Question: In one of my application we need a group box like feature just like as shown in the picture below, We are using Twitter Bootstrap 3 css. I have searched whether there is any feature like that in Bootstrap 3 but couldn't find any, I don't know whether I am missing any, for the time been I have created my own css for creating a structure like that, but seems not that good.
Can anyone please tell me any component like this available in Bootstrap 3
'''
table {
border-collapse:separate;
border:solid #2e6da4 1px;
border-radius:6px;
-moz-border-radius:6px;
}
td, th {
border-left:solid #2e6da4 1px;
border-top:solid #2e6da4 1px;
}
th {
background-color: #337ab7;
border-top: none;
}
td:first-child {
border-left: none;
}
'''
<URL>

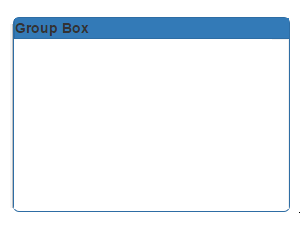
Answer: You can try panels from bootstrap: <URL>
HTML:
'''
<div class="panel panel-default">
<div class="panel-heading">Panel heading without title</div>
<div class="panel-body">
Panel content blah <br/>blah <br/>blah <br/>blah <br/>blah <br/>blah <br/>blah <br/>blah <br/>blah <br/>blahblah <br/>blah <br/>blah <br/>blah <br/>blah <br/>blah <br/>blah <br/>blah <br/>blah <br/>blah
</div>
</div>
'''
Yes you can: <URL>
Use 'panel-primary' for Blue color. For more info <URL>
'''
<div class="panel panel-default">...</div>
<div class="panel panel-primary">...</div>
<div class="panel panel-success">...</div>
<div class="panel panel-info">...</div>
<div class="panel panel-warning">...</div>
<div class="panel panel-danger">...</div>
'''